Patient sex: F
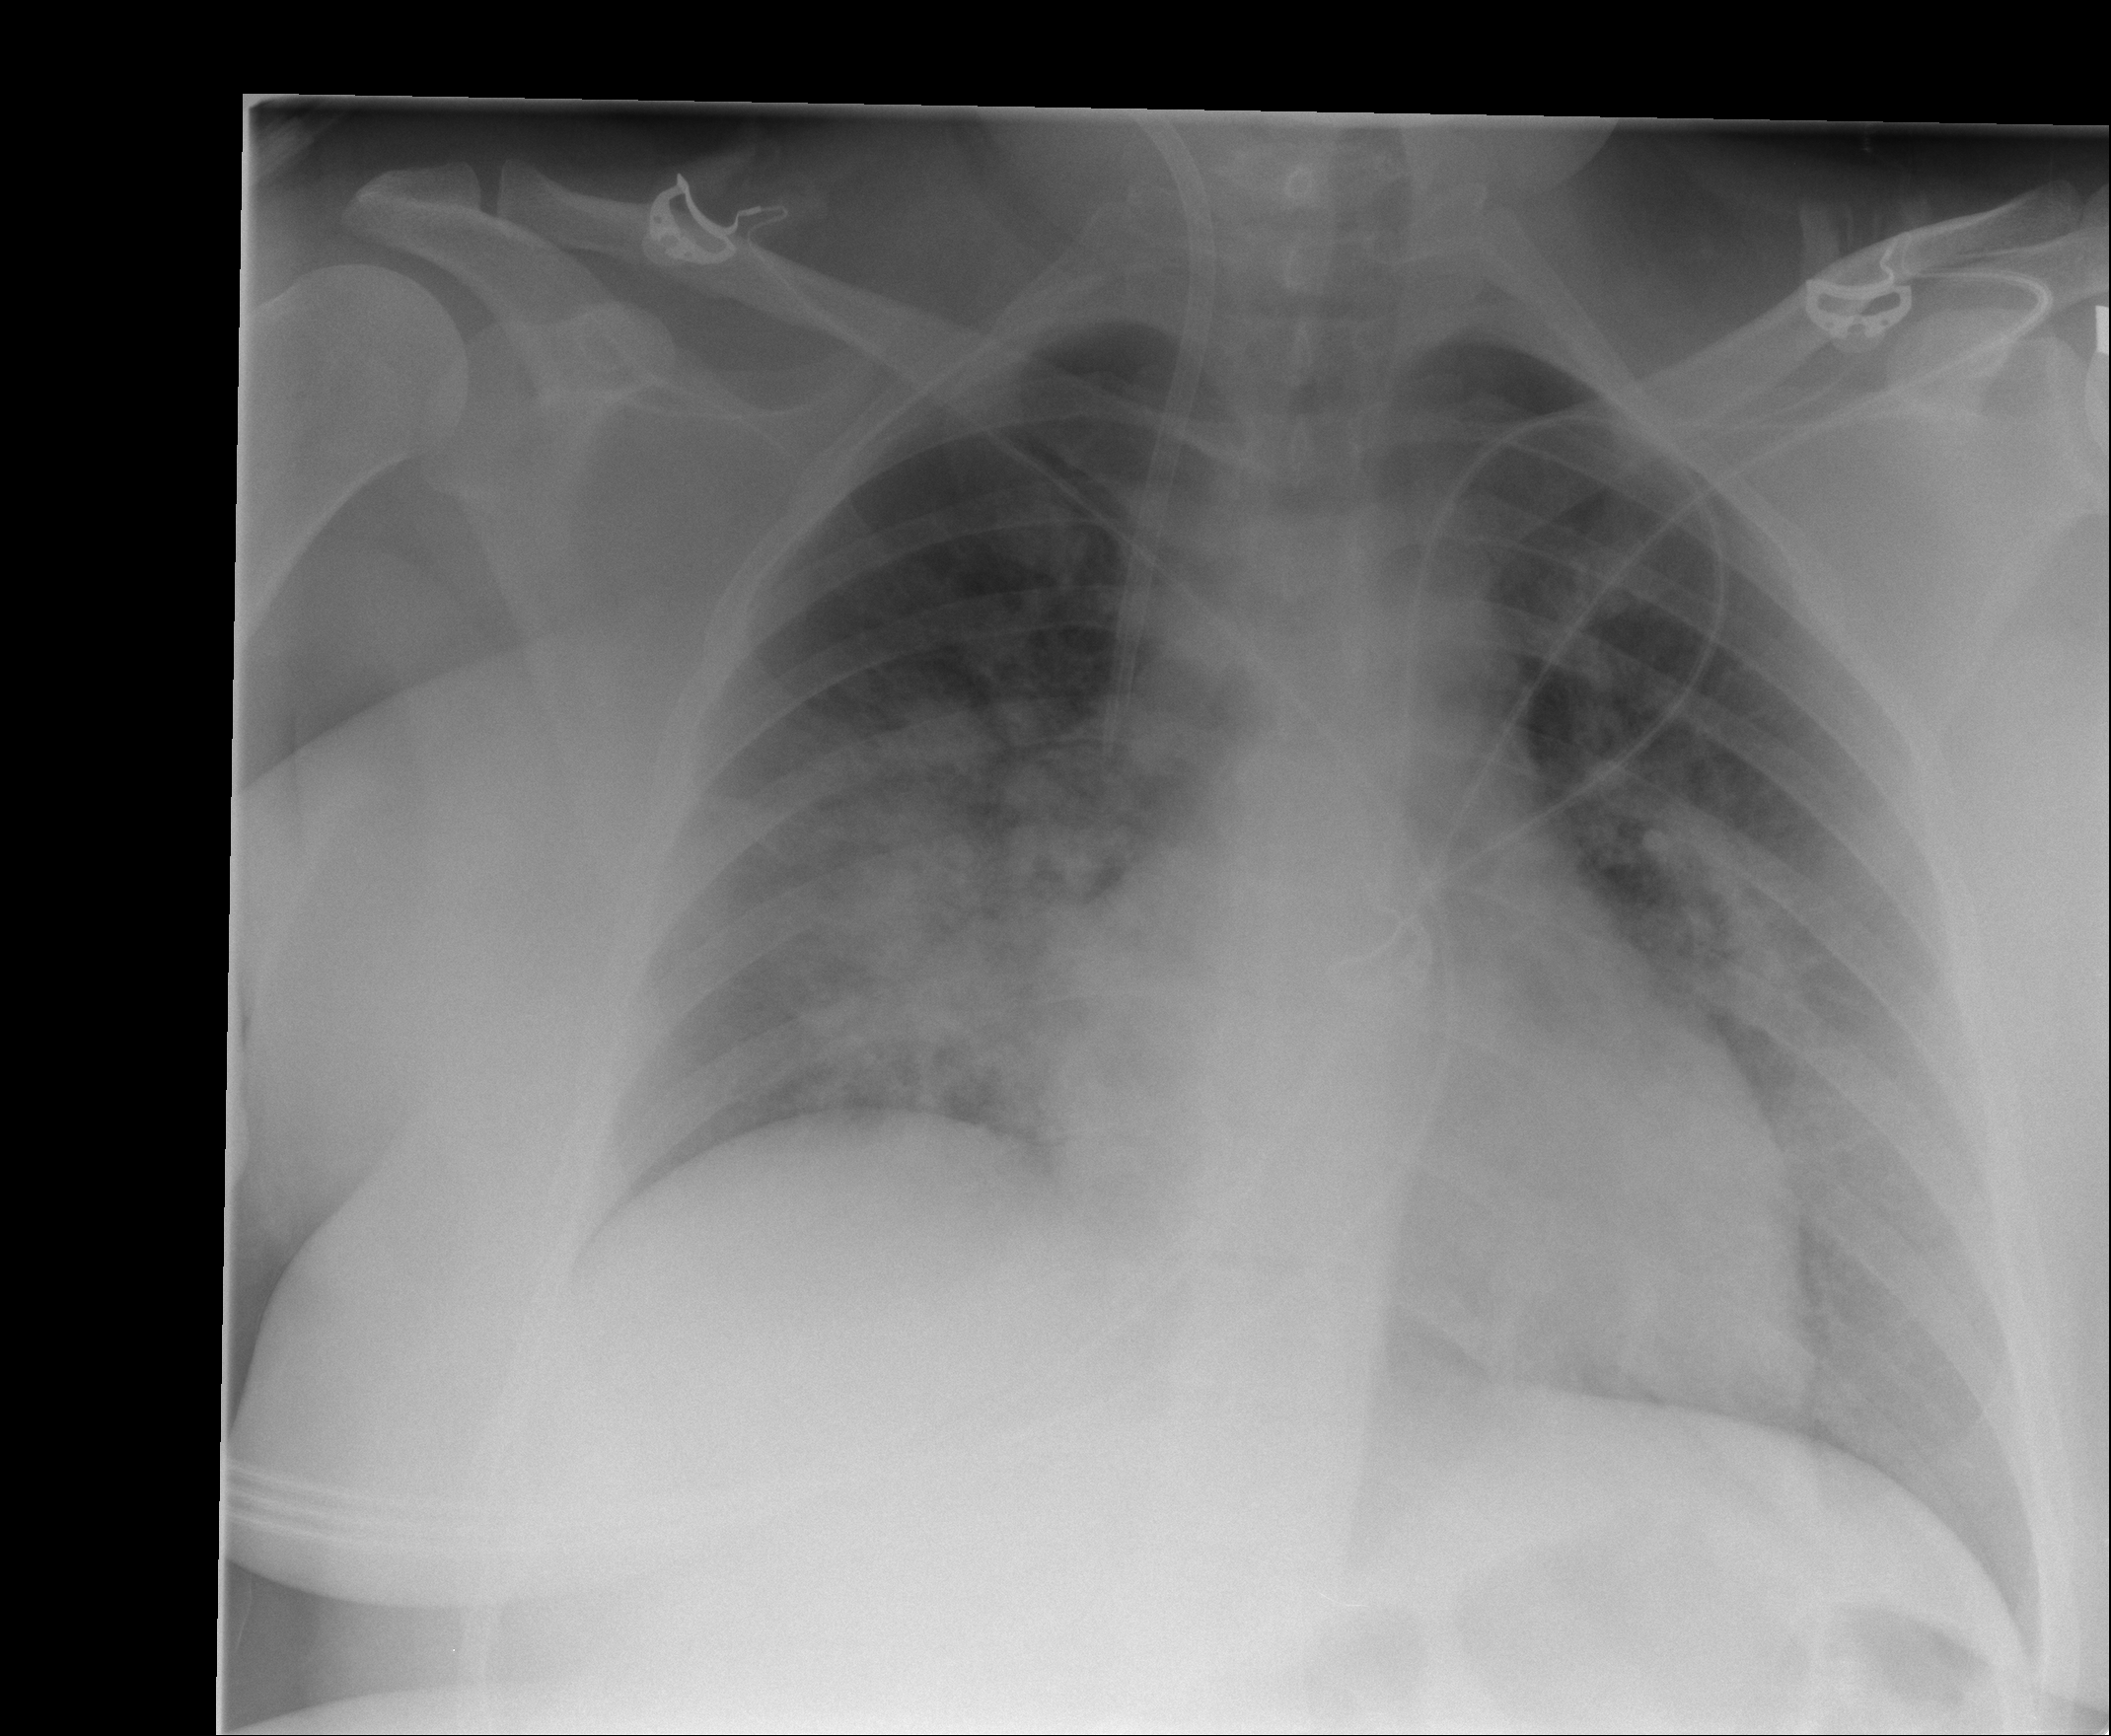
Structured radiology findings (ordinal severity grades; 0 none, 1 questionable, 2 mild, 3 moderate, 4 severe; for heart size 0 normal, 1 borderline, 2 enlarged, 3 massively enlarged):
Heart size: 0
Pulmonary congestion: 2
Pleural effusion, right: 0
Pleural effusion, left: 0
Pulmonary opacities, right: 2
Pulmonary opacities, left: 2
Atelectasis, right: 0
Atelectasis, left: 0